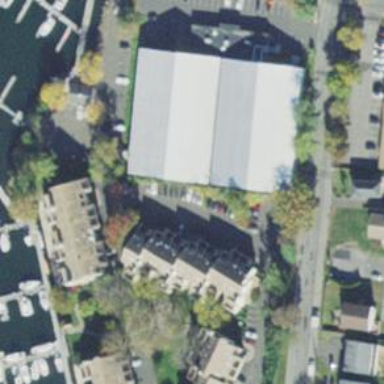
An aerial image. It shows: Part of building is shown in the image.